Question: I have factor levels like "node002" "node004" "node006" "node016" "node017" "node018" which are being plotted against dates. I am trying to underlay a given factor level for a period using 'geom_rect'. For the dates, I can do something like 'ymin=as.Date("8-Apr-2014", format="%d-%b-%Y")'.
Is it possible to I stipulate, say 'ymin' in terms of the factor levels? If so, how would it be done?
Here is some more information to try to clarify the issue:
The data look like this:
'''
17-Mar-2014 node004 node016 node018 node020 node025 node034 node041
15-Sep-2014 node002 node016 node061 node098
8-Sep-2014 node002 node016 node020 node061
1-Sep-2014 node002 node016 node020 node061
25-Aug-2014 node002 node020 node061
11-Aug-2014 node006 node020
4-Aug-2014 node020
28-Jul-2014 node020
21-Jul-2014 node020
14-Jul-2014 node016 node020 node061
7-Jul-2014 node016 node020 node061
30-Jun-2014 node016 node020 node061
23-Jun-2014 node016 node020 node061
7-Apr-2014 node004 node018 node025 node034 node041 node057
10-Mar-2014 node004 node016 node018 node020 node025 node034 node041
3-Mar-2014 node004 node016 node018 node020 node025 node034 node041
19-Aug-2013 node016 node018 node025 node057 node065
12-Aug-2013 node025 node057 node080
5-Aug-2013 node020 node025 node080
29-Jul-2013 node020 node025 node080
22-Jul-2013 node025 node080
15-Jul-2013 node025 node080
8-Jul-2013 node025
1-Jul-2013 node025
24-Jun-2013 node025
17-Jun-2013 node025
27-May-2013 node057
13-May-2013 node018 node025 node057 node080
6-May-2013 node017 node018 node025 node057
29-Apr-2013 node018
22-Apr-2013 node018 node020 node025 node050 node080
15-Apr-2013 node018 node020 node025 node080
8-Apr-2013 node018 node020 node025 node080
1-Apr-2013 node018 node020 node025 node080
25-Mar-2013 node017 node080
18-Mar-2013 node047
11-Mar-2013 node025
25-Feb-2013 node034
18-Feb-2013 node034
11-Feb-2013 node025 node034 node061
4-Feb-2013 node025 node034 node061
28-Jan-2013 node025 node034 node061
21-Jan-2013 node025 node034 node050 node061
14-Jan-2013 node025 node034 node061
7-Jan-2013 node025 node061*emphasized text*
16-Jun-2014 node016 node020 node061
9-Jun-2014 node016 node020 node061
2-Jun-2014 node016 node020 node061
26-May-2014 node016 node020 node061
19-May-2014 node020 node061
12-May-2014 node016 node020 node061
5-May-2014 node020
28-Apr-2014 node004 node018 node025 node034 node041 node057
21-Apr-2014 node004 node016 node018 node025 node034 node041 node057
14-Apr-2014 node004 node016 node018 node025 node034 node041 node057
31-Mar-2014 node004 node018 node025 node034 node041 node057
24-Mar-2014 node004 node018 node020 node034 node041 node057
17-Feb-2014 node004 node016 node018 node034
10-Feb-2014 node004 node018 node020
3-Feb-2014 node004 node018 node025
27-Jan-2014 node004 node018 node020 node025
20-Jan-2014 node004 node018 node020 node025
13-Jan-2014 node004 node018 node020 node025 node041
6-Jan-2014 node016 node020 node025 node041 node047 node082
30-Dec-2013 node016 node020 node025 node041
23-Dec-2013 node016 node020 node025 node041 node057
16-Dec-2013 node020 node025 node041 node087
9-Dec-2013 node016 node018 node020 node025 node065
2-Dec-2013 node018 node020 node025
25-Nov-2013 node020 node025
18-Nov-2013 node020 node025
11-Nov-2013 node020
4-Nov-2013 node020
28-Oct-2013 node016 node020 node025
21-Oct-2013 node025
14-Oct-2013 node017 node020 node025
7-Oct-2013 node020 node025
30-Sep-2013 node016 node020 node025
23-Sep-2013 node020 node025 node057
16-Sep-2013 node025 node057
9-Sep-2013 node025
2-Sep-2013 node016 node025
26-Aug-2013 node016 node018 node025 node057 node065
18-Aug-2014 node002 node006 node020
'''
The code I have tried looks like this
'''
require(ggplot2)
require(reshape2)
require(scales)
df <- read.table("~/tmp/ipmi_data.txt",fill=T)
flatdata <- melt(df,id.vars="V1")
flatdata <- flatdata[!flatdata$value=="",]
flatdata <- flatdata[order(flatdata$value),]
flatdata$value <- factor(flatdata$value,levels=sort(levels(flatdata$value)))
ggplot(flatdata[flatdata$value != "",]) +
geom_point(aes(x=value,y=as.Date(V1,format="%d-%b-%Y")),size=3,alpha=0.9) +
scale_x_discrete(name="Node") +
ylab("Date") +
geom_rect(aes(ymin=as.Date("8-Apr-2014", format="%d-%b-%Y"),
ymax=as.Date("30-Apr-2014", format="%d-%b-%Y"),
xmin="node002",xmax="node098"),
fill="red", alpha=0.25) +
coord_flip()
'''
The resulting graph has a rectangle across all the factor levels:

However, I would like to have individual rectangle for specific levels, such a only for "node004" and "node057" in a given date interval.
So the question is whether is is possible to use the index of a level as a coordinate to define the vertical extent of the rectangle and, if so, how?
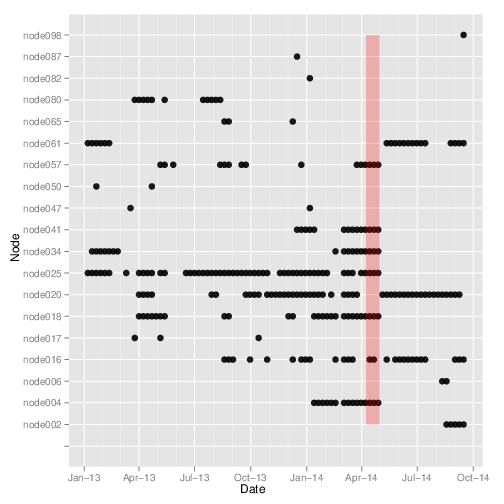
Answer: I got some help after asking the same question on the comp.lang.r.general mailing list
(<URL>. I ended up adding the following:
'''
nodelist <- sort(levels(flatdata$value))
'''
and then using
'''
geom_rect(aes(ymin=as.Date("8-Apr-2014", format="%d-%b-%Y"),
ymax=as.Date("30-Apr-2014", format="%d-%b-%Y"),
xmin=which(nodelist=="node004")-0.5,
xmax=which(nodelist=="node004")+0.5,
fill="red", alpha=0.25))
'''